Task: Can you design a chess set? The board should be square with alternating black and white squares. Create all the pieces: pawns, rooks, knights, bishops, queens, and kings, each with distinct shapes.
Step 2348:
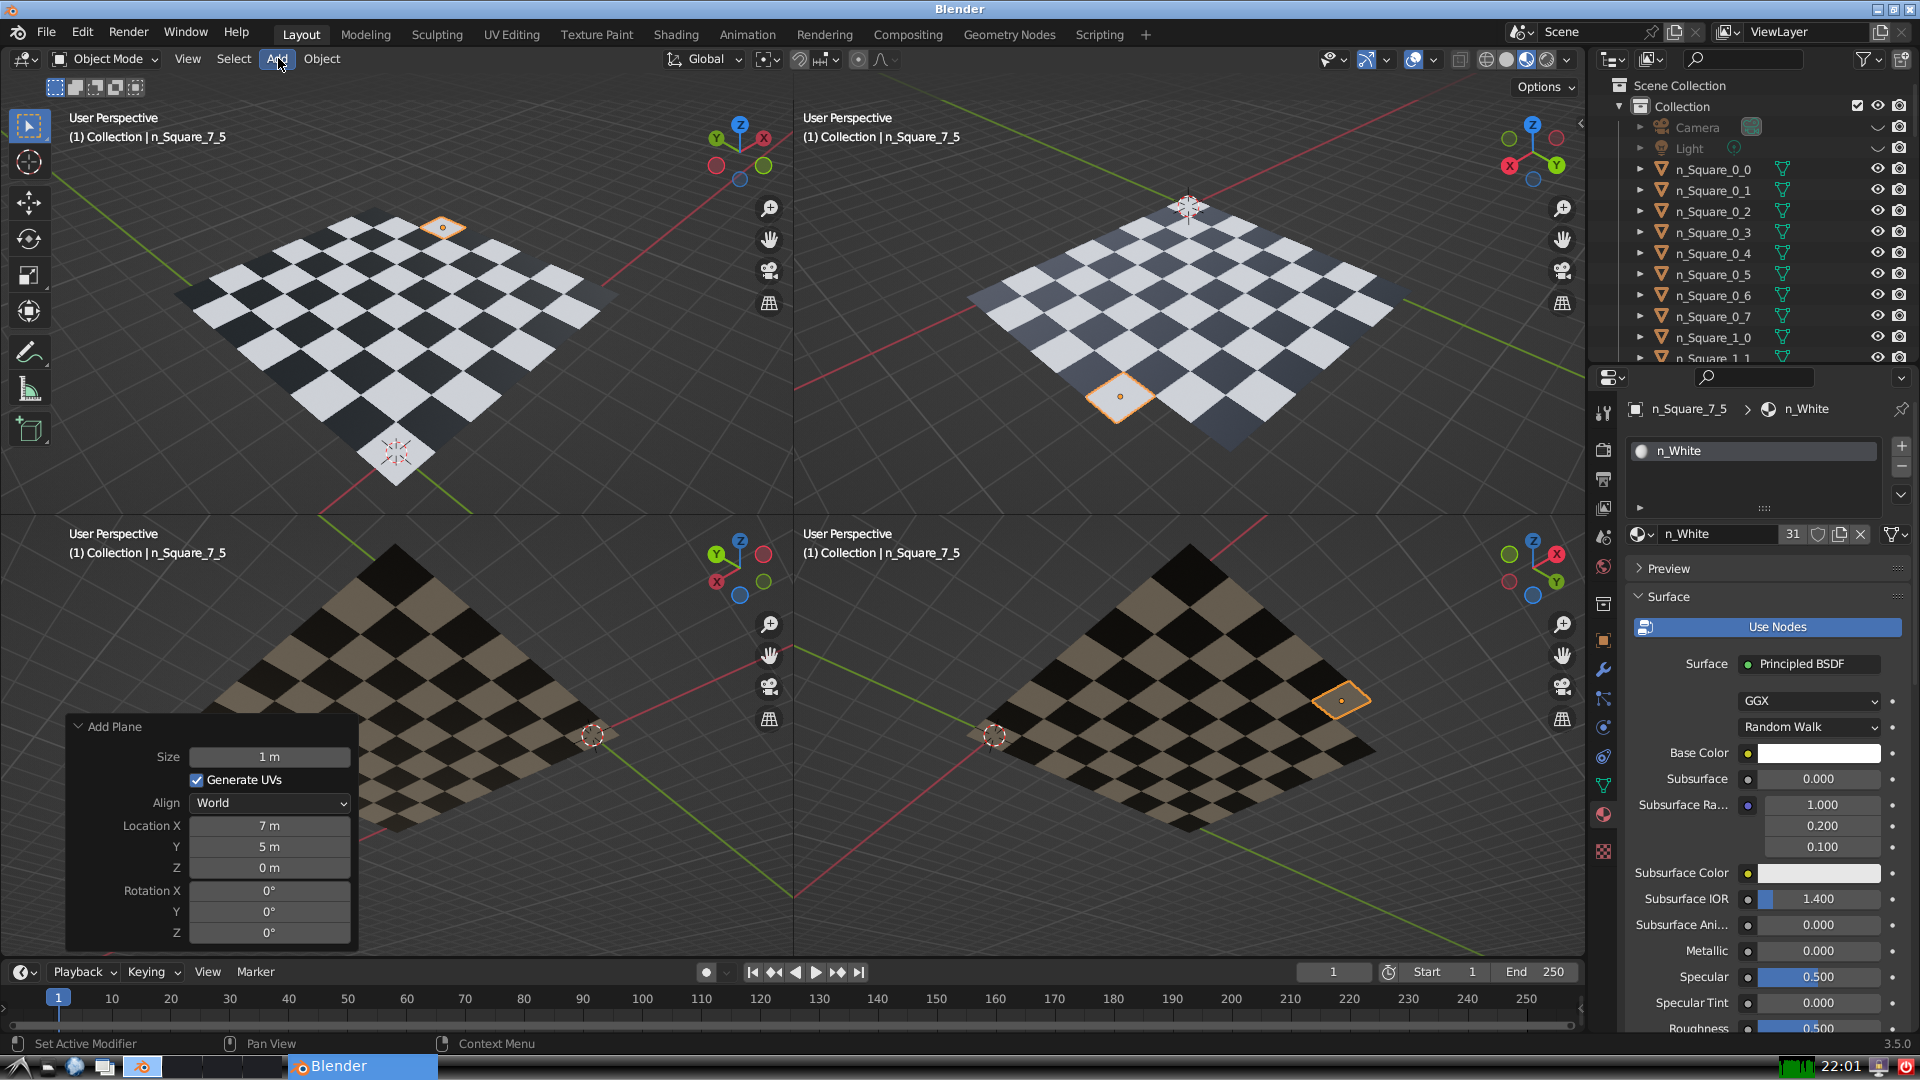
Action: click: no